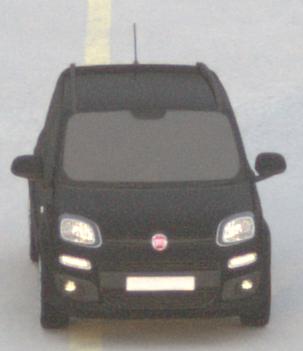
Make: Fiat
Model: Panda 1.2 8V
Detailed model: Panda (312)
Model produced from: 2013/02
Model produced until: 2013/12
Doors: 5
Color: black
Road condition: dry road
Daytime: sunrise or sunset
Contrast: low contrast